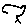
Label: bird